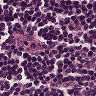
Metastatic tissue present: no